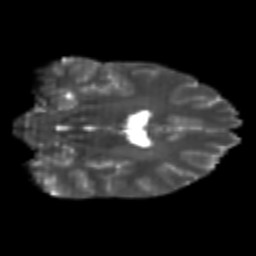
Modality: T2w
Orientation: coronal
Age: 20
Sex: male
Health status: healthy
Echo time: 0.074 s